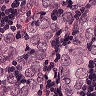
Metastatic tissue present: yes